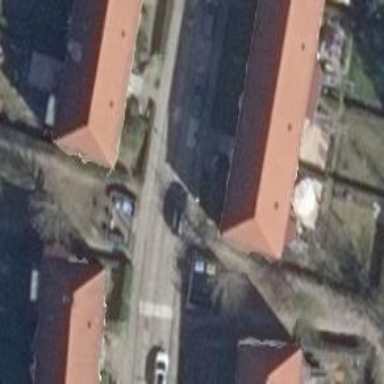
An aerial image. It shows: Concrete footway.